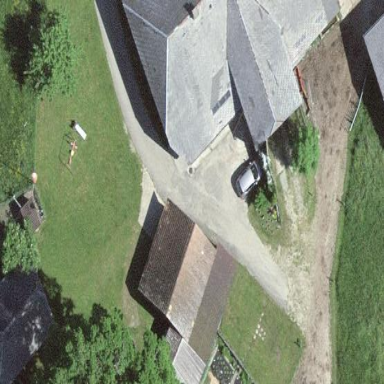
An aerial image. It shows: Rural barn.